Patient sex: M
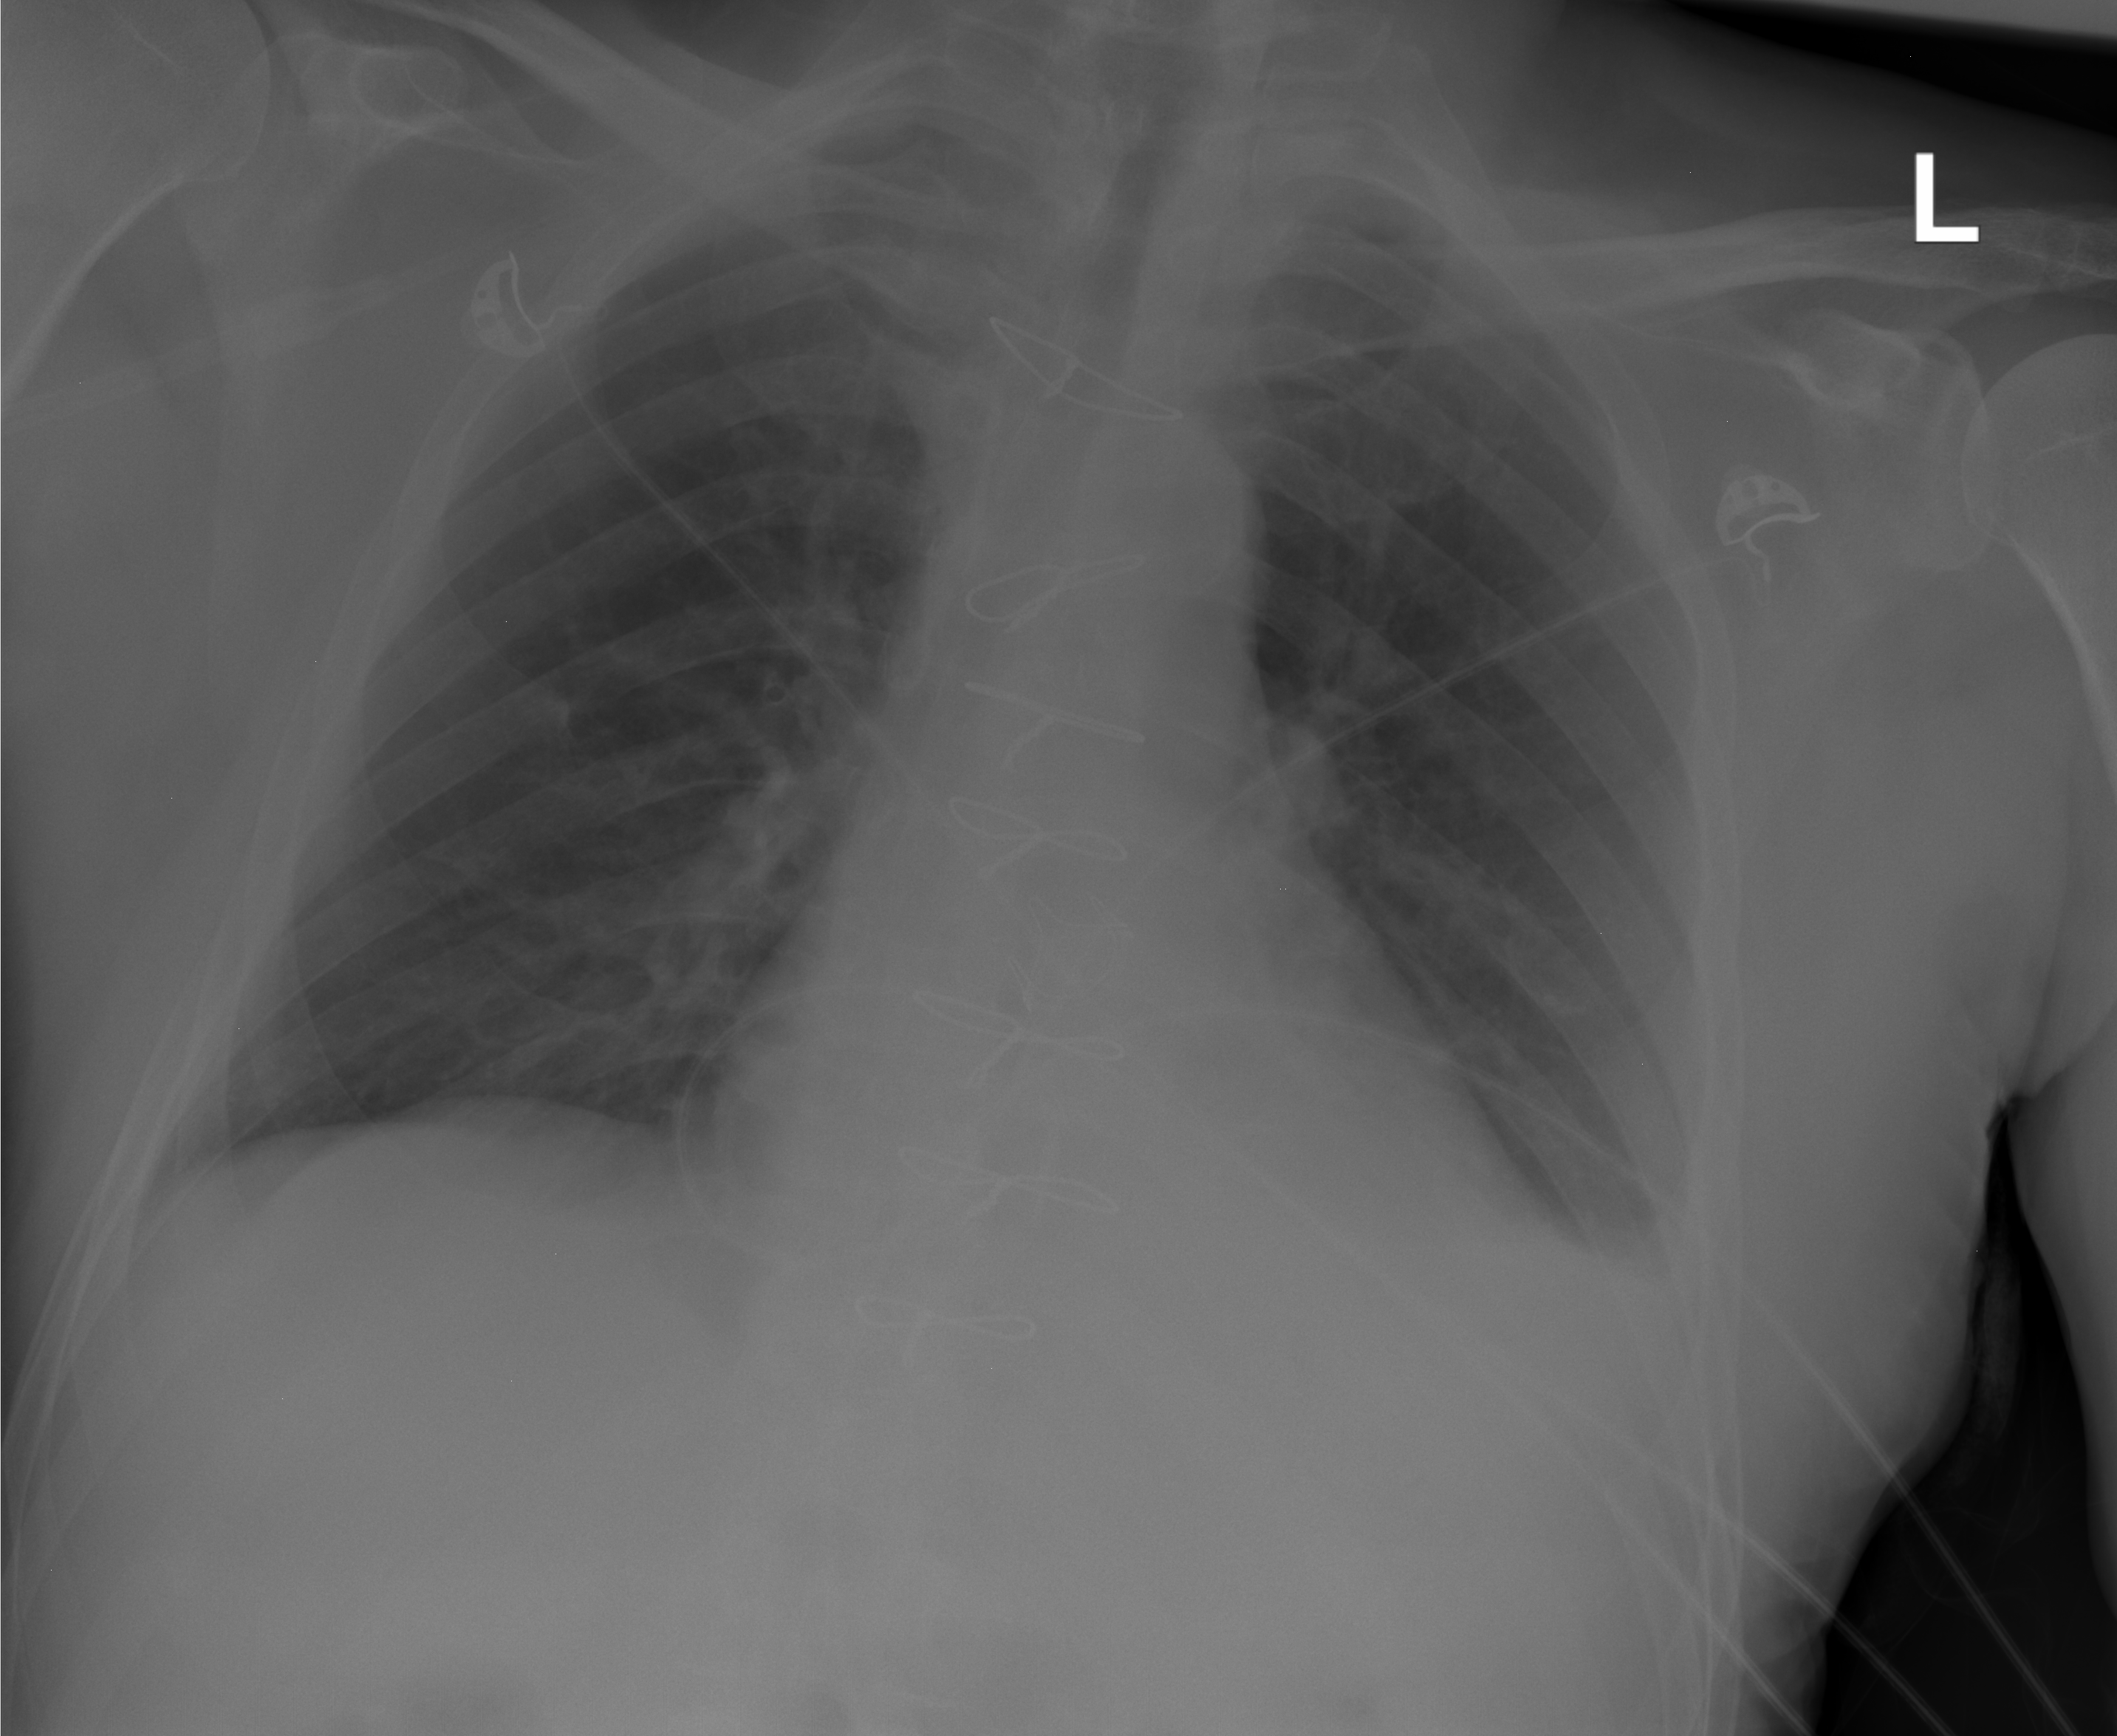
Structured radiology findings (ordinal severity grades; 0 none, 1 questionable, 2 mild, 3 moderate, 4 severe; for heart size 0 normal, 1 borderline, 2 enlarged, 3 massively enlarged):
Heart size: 0
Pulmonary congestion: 0
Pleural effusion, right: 0
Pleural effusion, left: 2
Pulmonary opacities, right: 0
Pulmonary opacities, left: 0
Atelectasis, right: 0
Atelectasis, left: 2